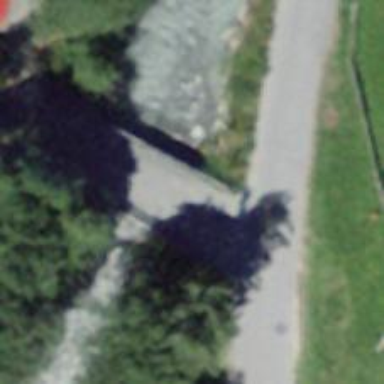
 with classic and skating grooming options available."